Field crop: maize
Growth stage: 2
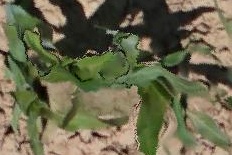
Species: maize